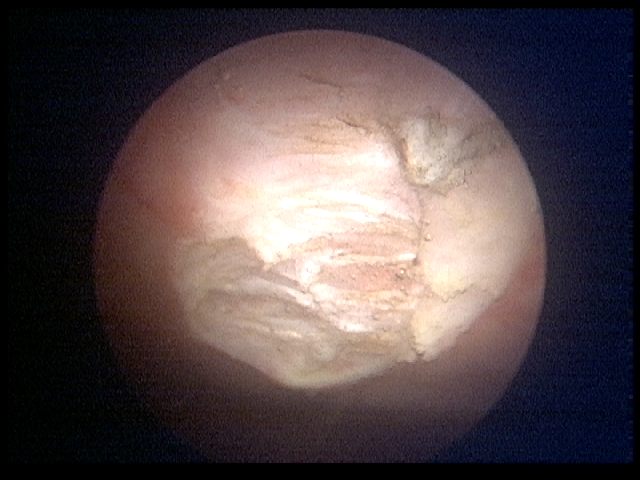
Modality: WLC
Class: Anatomical landmarks
Subclass: ResectionBed
Lesion: Multifocal
Multifocal: 2 to 7
Stage: Ta
Morphology: Papillary
Bladder cancer association: No